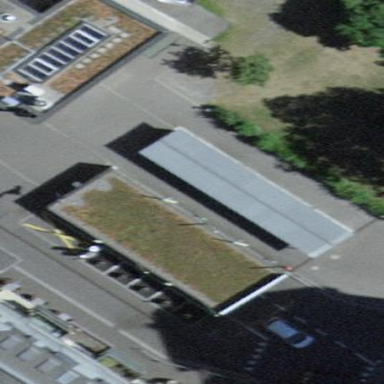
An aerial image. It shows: Bicycle parking shed on top of building's roof.